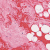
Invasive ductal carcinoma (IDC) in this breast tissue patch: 0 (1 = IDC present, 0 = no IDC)